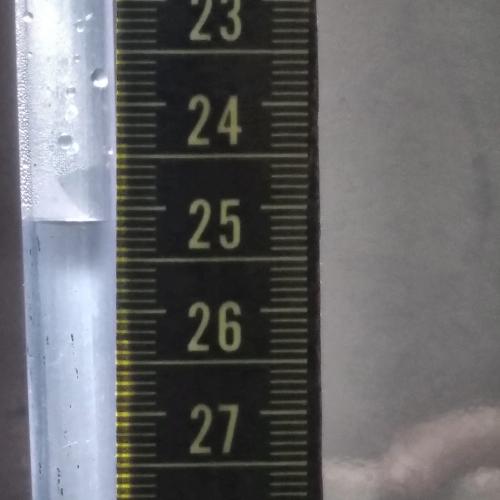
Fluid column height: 25.1 cm